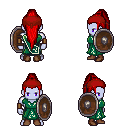
a pixel art fantasy rpg character, male body template, dark elf, purple skin, sash dress, teal pants, red extra-long topknot hairstyle, red bandana, leather bracers, brown shoes, shield, four views (front, back, left, right), 2x2 character sprite sheet, small pixel art, hard edges, no anti-aliasing